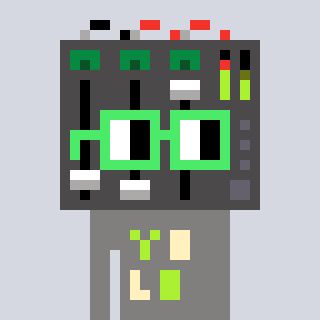
a pixel art character with square light green glasses, a mixer-shaped head and a bluegrey-colored body on a cool background